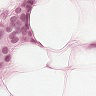
Metastatic tissue present: yes